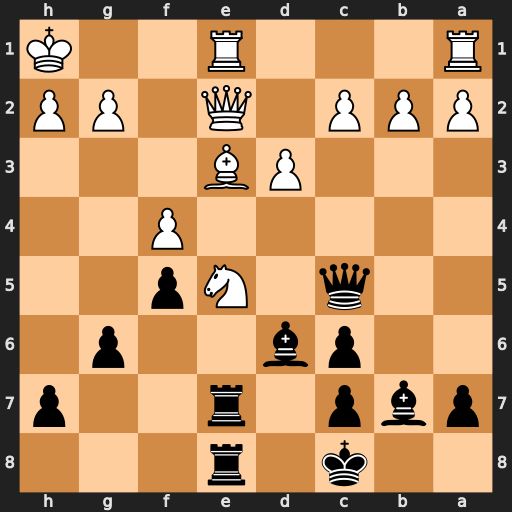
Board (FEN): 2k1r3/pbp1r2p/2pb2p1/2q1Np2/5P2/3PB3/PPP1Q1PP/R3R2K
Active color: b
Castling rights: -
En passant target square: -
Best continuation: Rxe5 Bxc5 Rxe2